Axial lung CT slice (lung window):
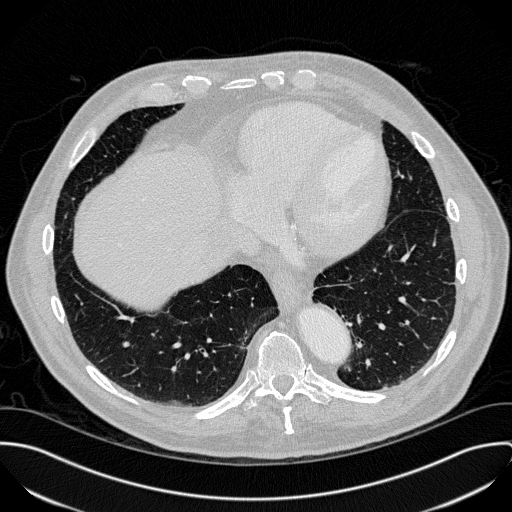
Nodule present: no